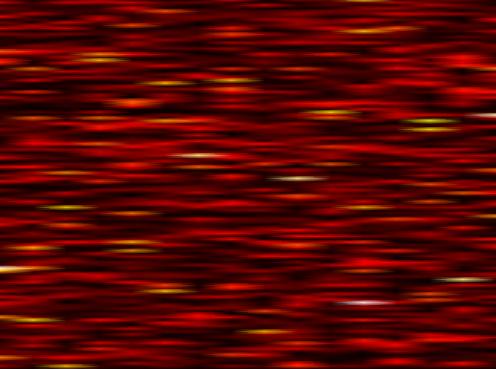
Label: OFDM